Question: My problem is visible in this screenshot:

The letter "M" and a ship is cut in half. When I changing the camera position I can see that it looks like invisible boundary "eating" my nodes.
Any ideas what could be done wrong?
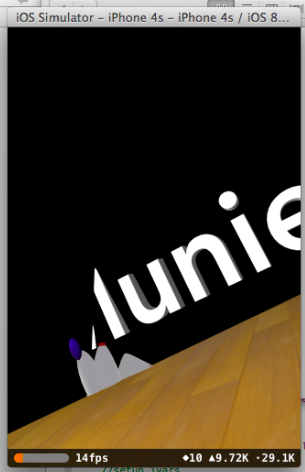
Answer: Does increasing the value of the zFar property of your camera help ?